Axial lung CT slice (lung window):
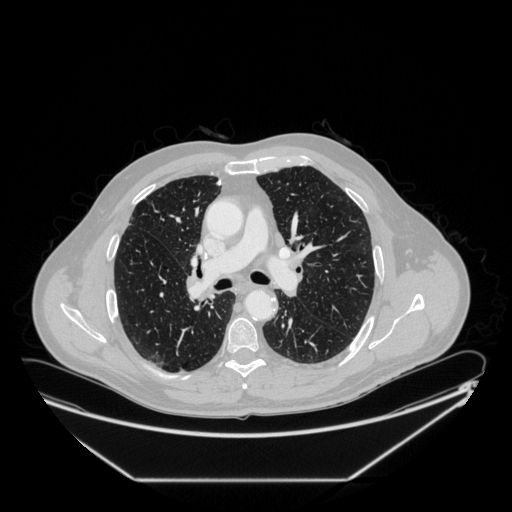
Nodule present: no